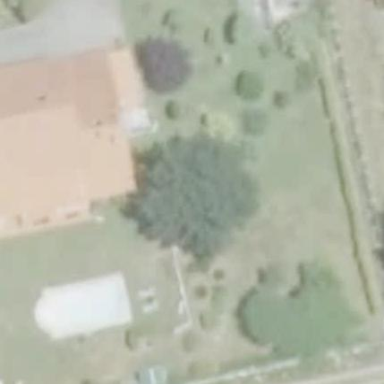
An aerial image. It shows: Simple and straightforward house.